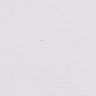
Metastatic tissue present: no